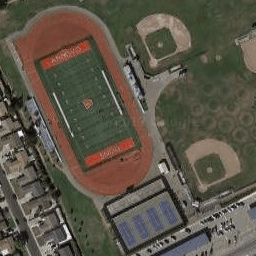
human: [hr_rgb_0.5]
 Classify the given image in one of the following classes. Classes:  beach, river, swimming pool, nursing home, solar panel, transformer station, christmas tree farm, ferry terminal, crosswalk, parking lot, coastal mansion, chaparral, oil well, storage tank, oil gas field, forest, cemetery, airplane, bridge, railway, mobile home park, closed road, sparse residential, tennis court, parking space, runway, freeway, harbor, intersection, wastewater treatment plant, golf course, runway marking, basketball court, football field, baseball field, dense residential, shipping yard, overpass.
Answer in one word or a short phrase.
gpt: football field